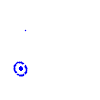
Particle: proton